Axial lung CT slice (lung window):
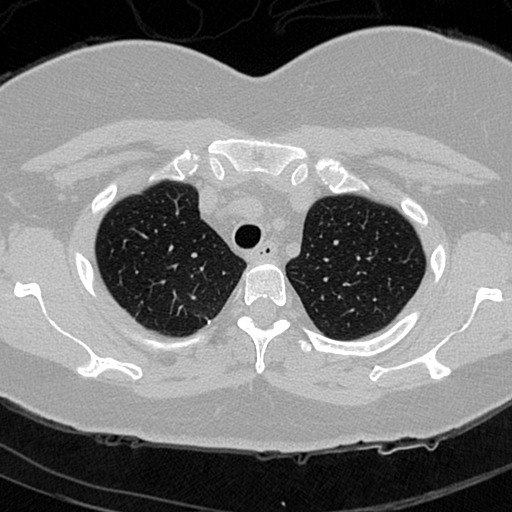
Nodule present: no